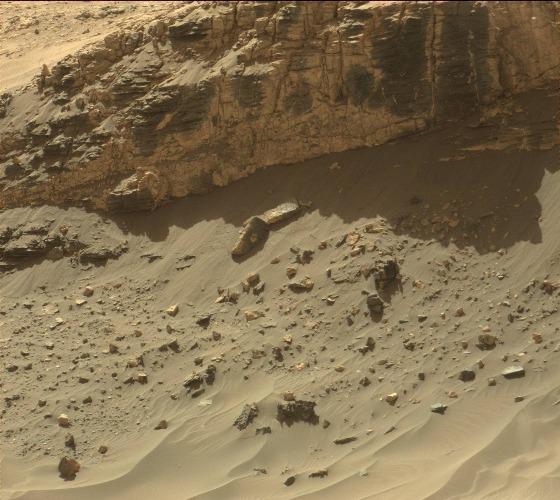
Terrain classes present: Bedrock, Gravel / Sand / Soil, Rock, Shadow